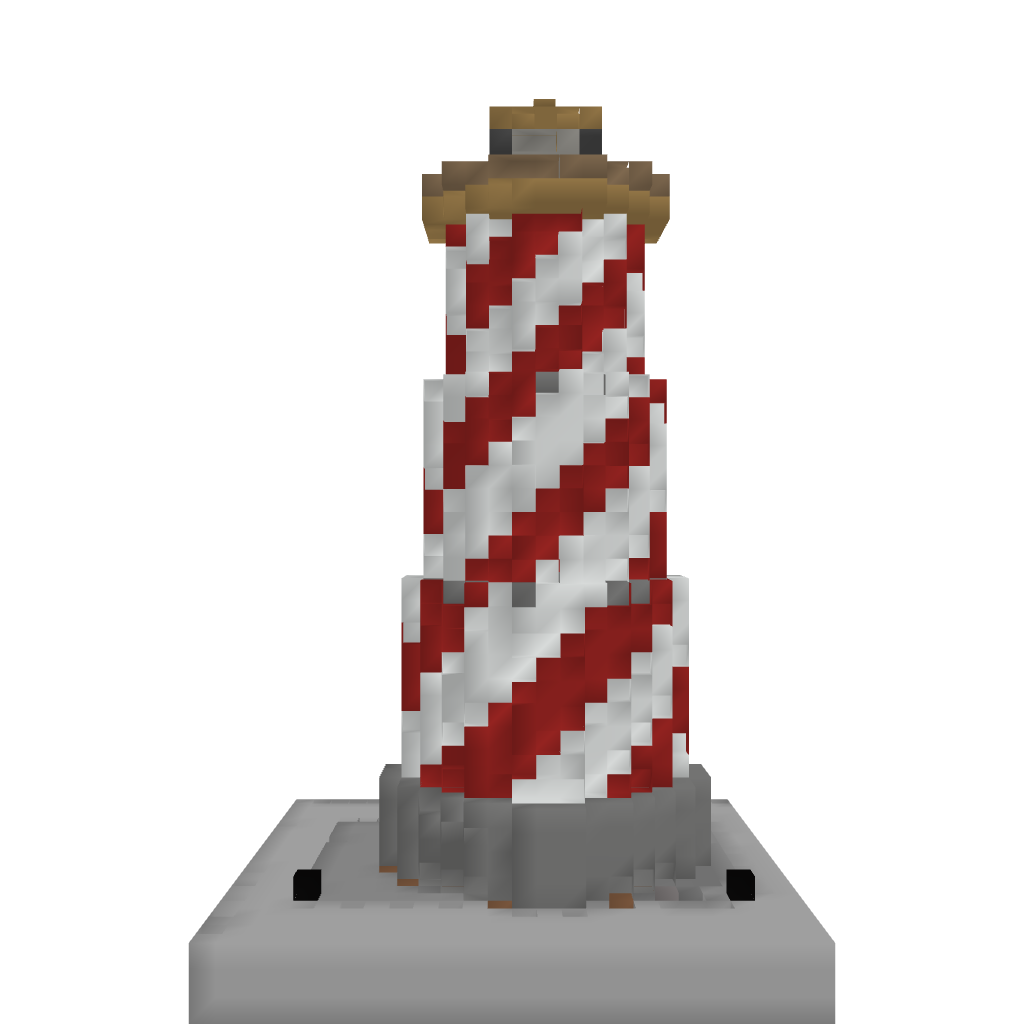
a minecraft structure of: Small lighthouse